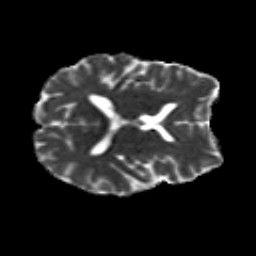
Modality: MD
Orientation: axial
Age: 30
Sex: male
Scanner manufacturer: siemens
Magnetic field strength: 3 T
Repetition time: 8.8 s
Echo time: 0.085 s